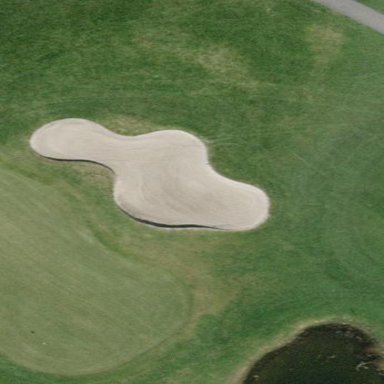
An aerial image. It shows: Golf bunker filled with natural sand.